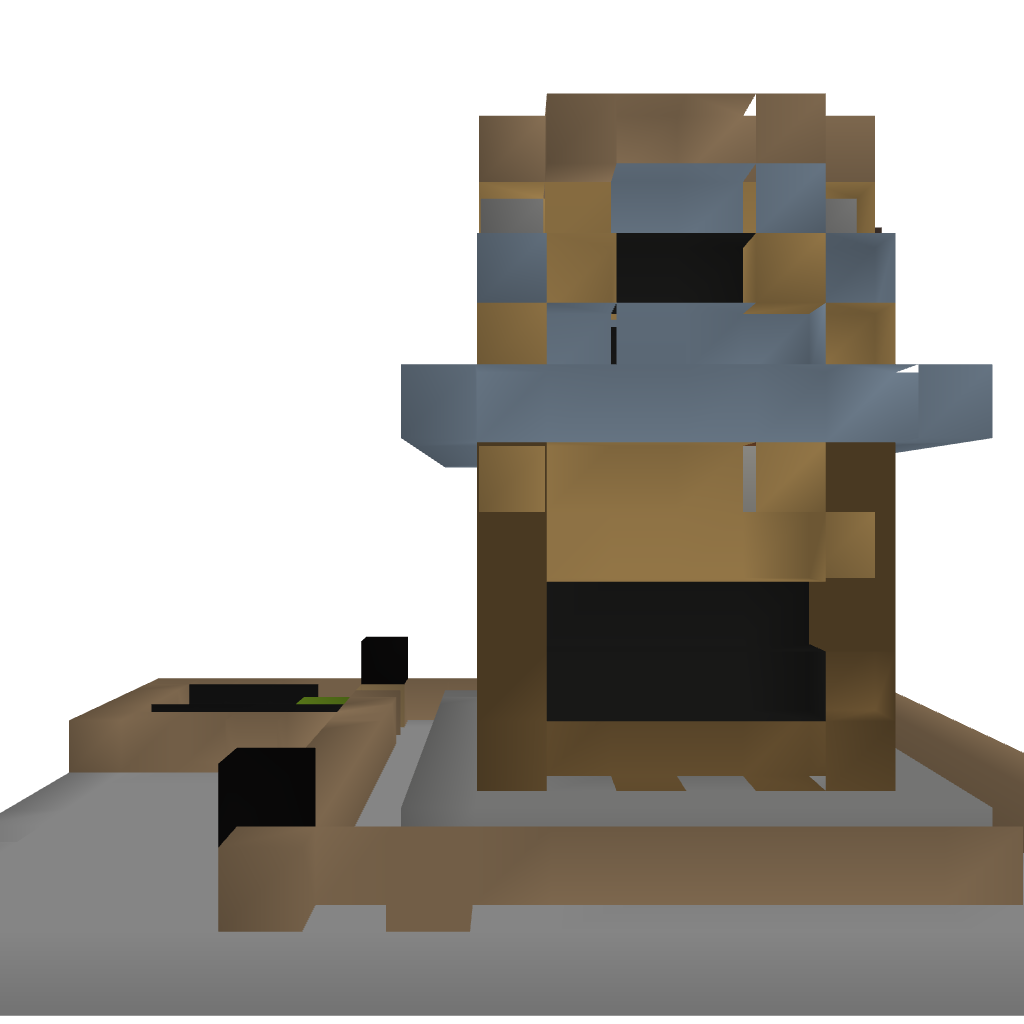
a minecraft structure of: Basic house n°1